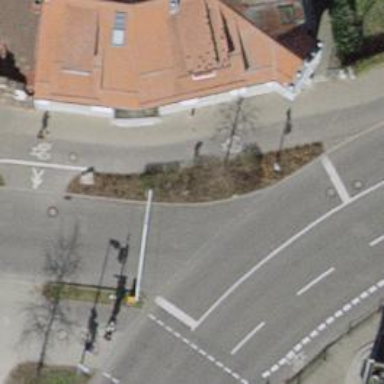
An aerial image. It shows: Paved cycleway with asphalt surface and footway with sett surface.